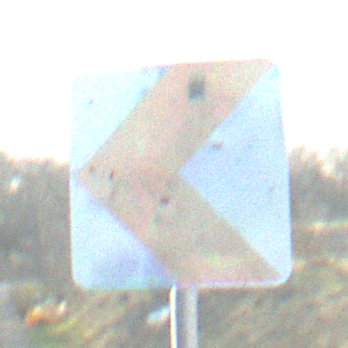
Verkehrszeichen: RichtungstafelnInKurvenKleinRechts
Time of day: MorningAfternoon
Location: Outdoor (Nature)
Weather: Clear
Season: NotSpecified
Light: Natural